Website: crate-barrel
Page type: delivery-shipping
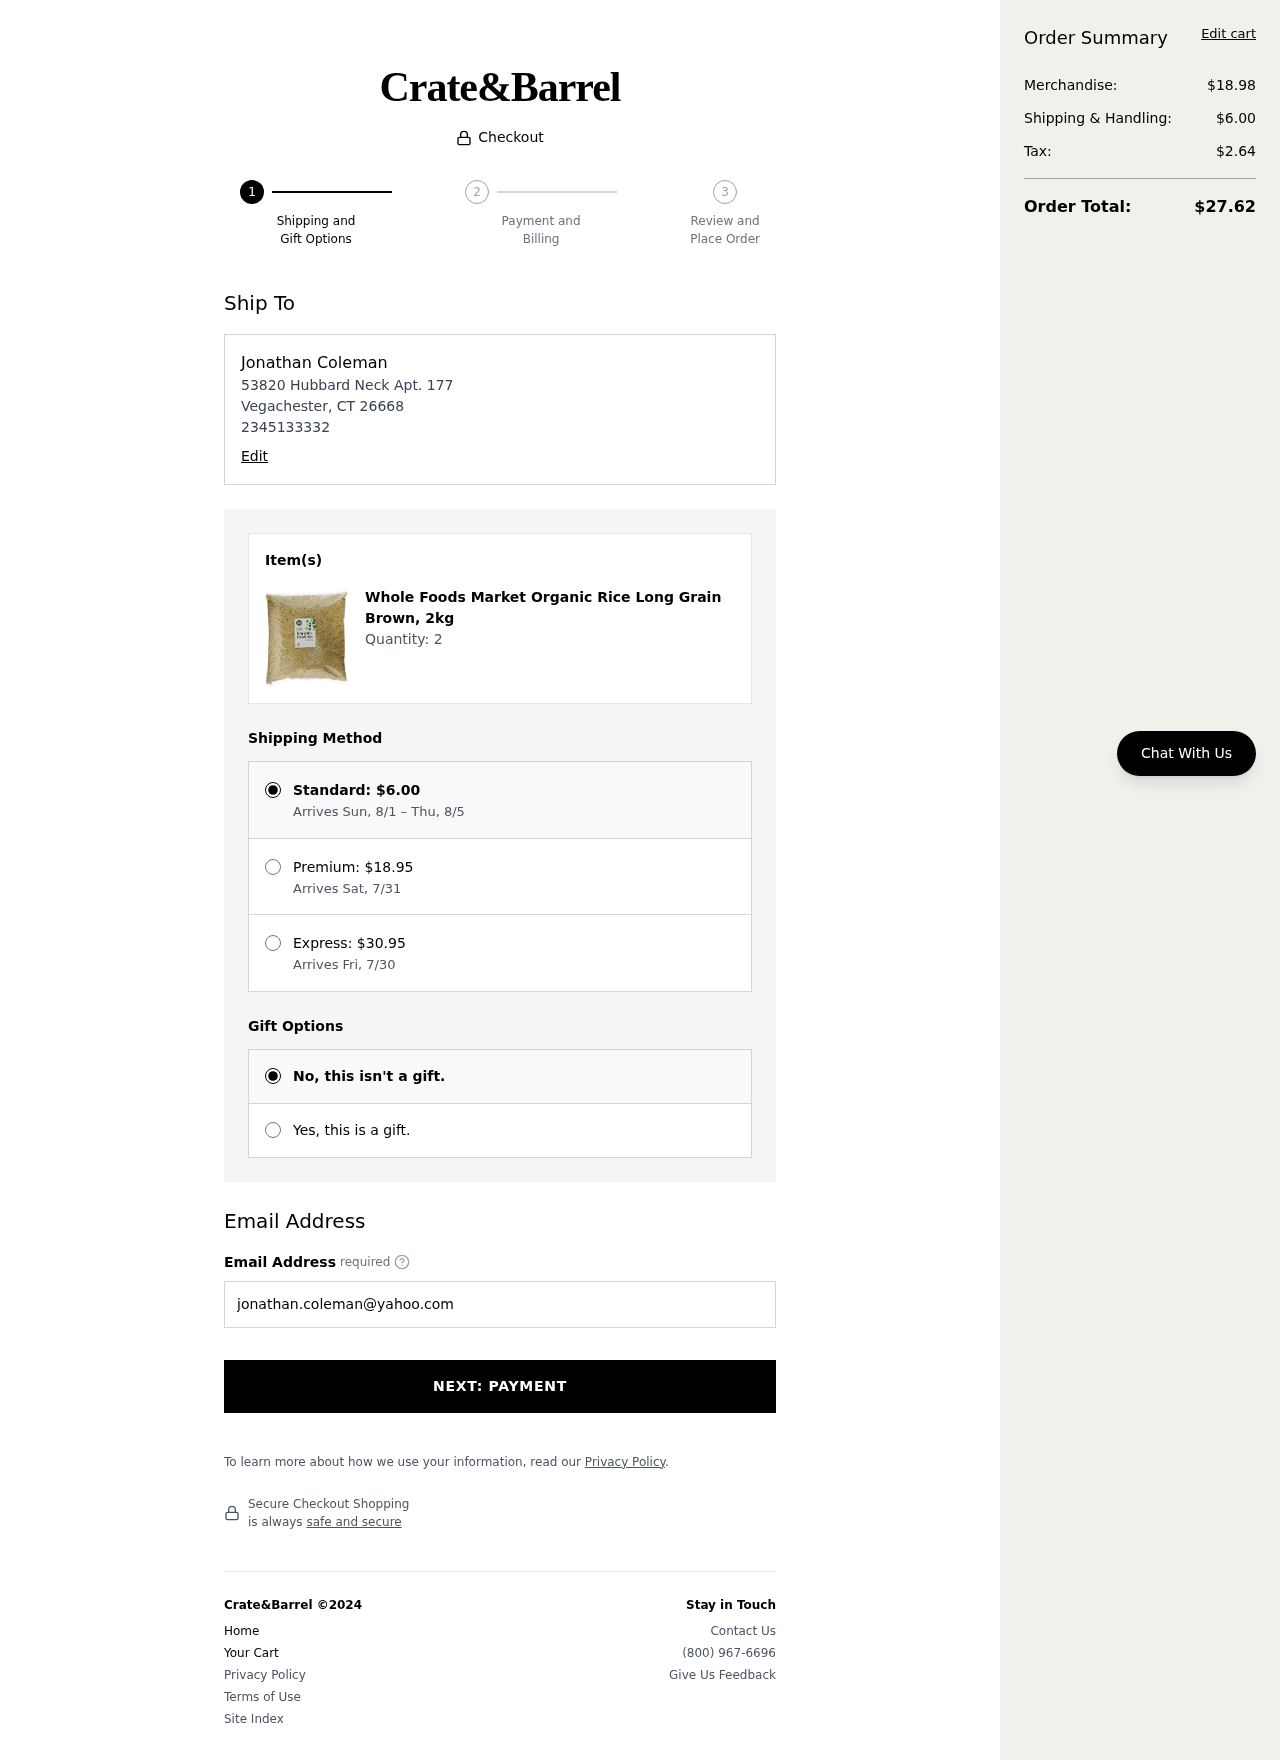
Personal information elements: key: PII_EMAIL
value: jonathan.coleman@yahoo.com
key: PII_FULLNAME
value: Jonathan Coleman
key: PII_PHONE
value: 2345133332
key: PII_STREET
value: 53820 Hubbard Neck Apt. 177
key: PII_CITY_STATE_ZIP
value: Vegachester, CT 26668
Product elements: key: PRODUCT1_NAME
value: Whole Foods Market Organic Rice Long Grain Brown, 2kg
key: PRODUCT1_QUANTITY
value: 2
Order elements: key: ORDER_SHIPPING_COST
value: $6.00
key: ORDER_SHIPPING_DATE
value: Arrives Sun, 8/1 – Thu, 8/5
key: ORDER_PREMIUM_SHIPPING
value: $18.95
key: ORDER_PREMIUM_DATE
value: Arrives Sat, 7/31
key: ORDER_EXPRESS_SHIPPING
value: $30.95
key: ORDER_EXPRESS_DATE
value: Arrives Fri, 7/30
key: ORDER_SUBTOTAL
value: $18.98
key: ORDER_TAX
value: $2.64
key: ORDER_TOTAL
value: $27.62